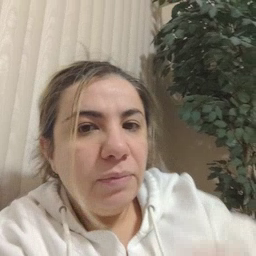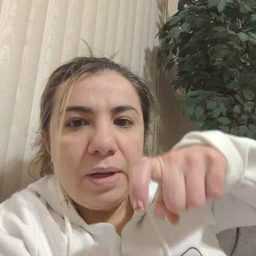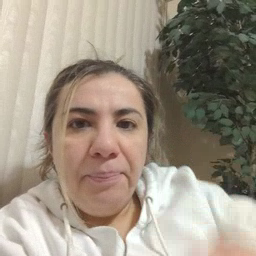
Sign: time